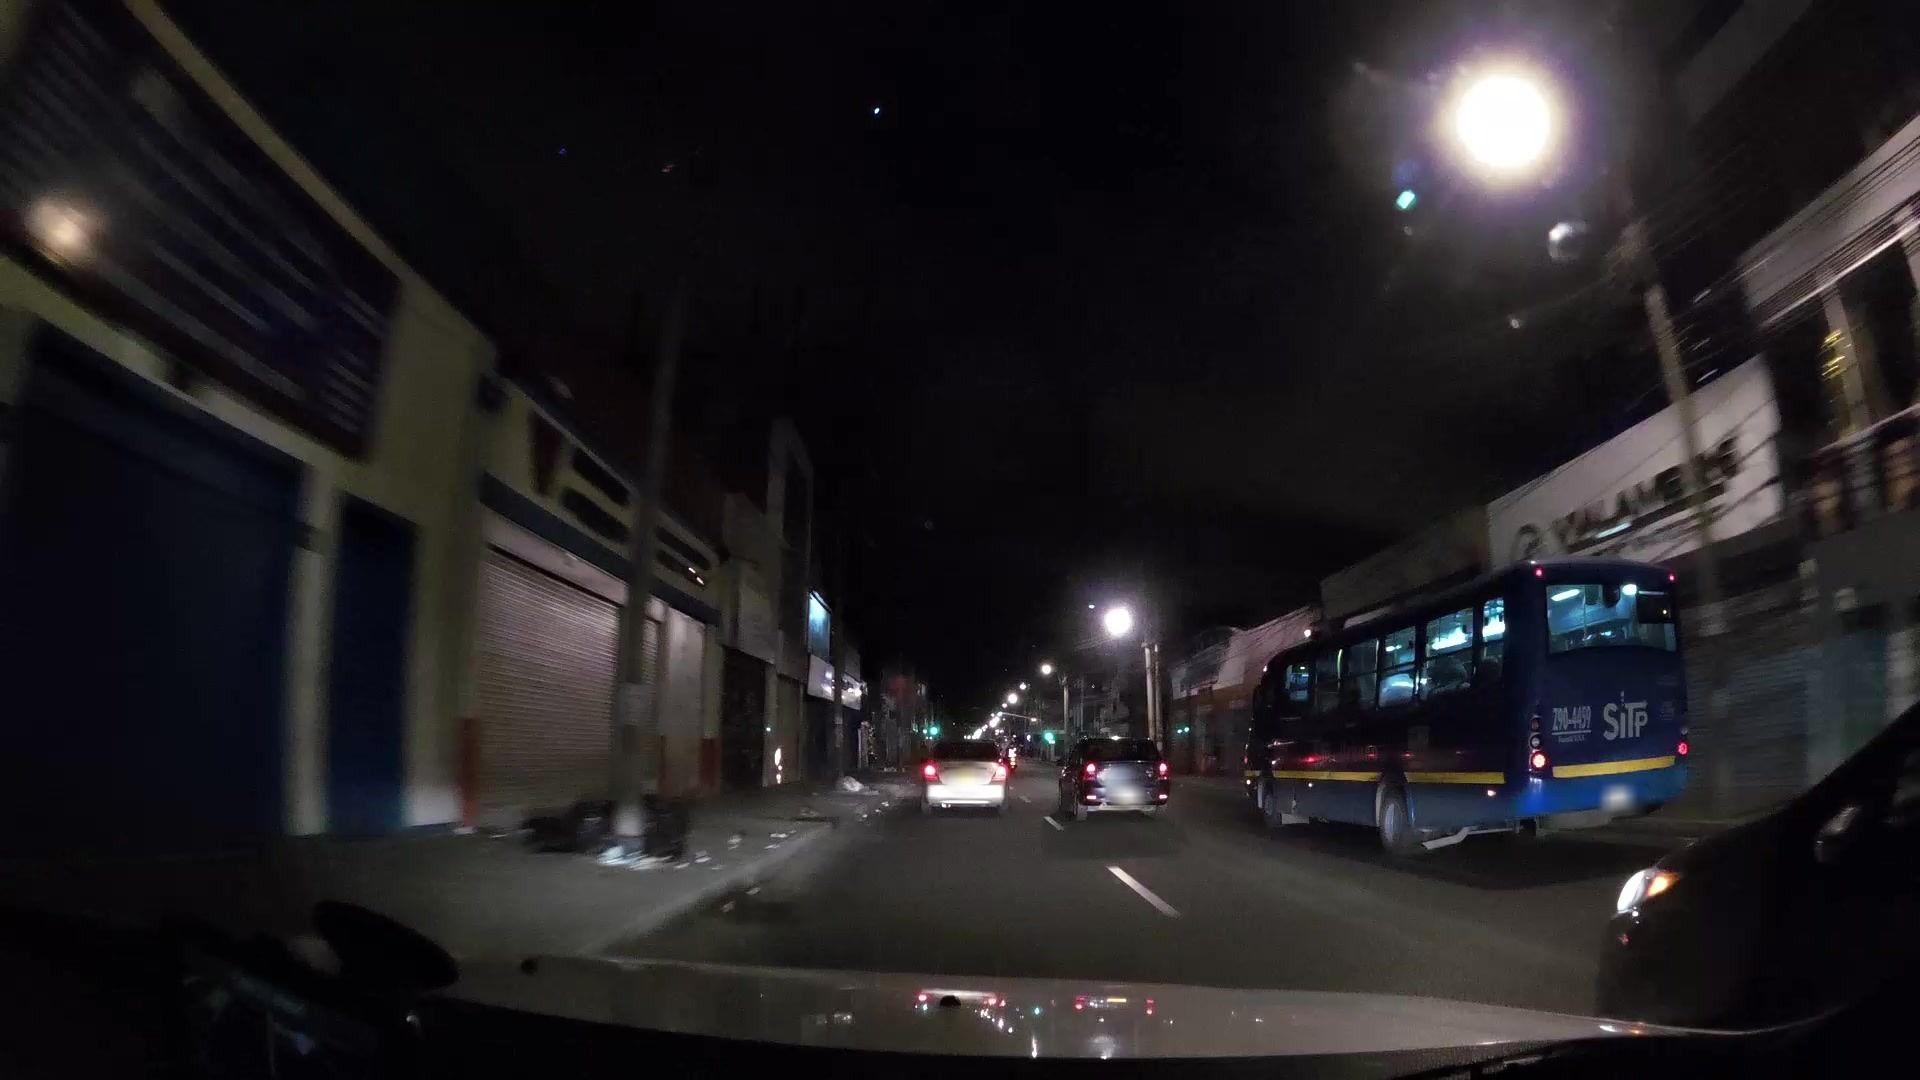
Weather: clear
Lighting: night
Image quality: slightly poor
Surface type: driving surface
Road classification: footway
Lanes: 3
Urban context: urban centre
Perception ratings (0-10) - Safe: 0.71, Lively: 5.87, Beautiful: 3.62, Boring: 2.61, Depressing: 8.22, Wealthy: 1.84